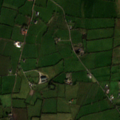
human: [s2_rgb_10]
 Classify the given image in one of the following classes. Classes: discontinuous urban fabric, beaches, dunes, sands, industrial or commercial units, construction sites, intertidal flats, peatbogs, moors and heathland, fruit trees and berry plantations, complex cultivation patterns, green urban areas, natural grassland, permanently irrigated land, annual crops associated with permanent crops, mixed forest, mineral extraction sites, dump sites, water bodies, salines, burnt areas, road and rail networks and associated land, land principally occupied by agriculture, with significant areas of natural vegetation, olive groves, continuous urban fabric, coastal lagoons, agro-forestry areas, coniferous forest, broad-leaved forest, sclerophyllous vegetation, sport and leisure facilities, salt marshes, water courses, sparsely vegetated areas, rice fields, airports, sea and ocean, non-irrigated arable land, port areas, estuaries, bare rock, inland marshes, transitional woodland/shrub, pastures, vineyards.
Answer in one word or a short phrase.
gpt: pastures, transitional woodland/shrub